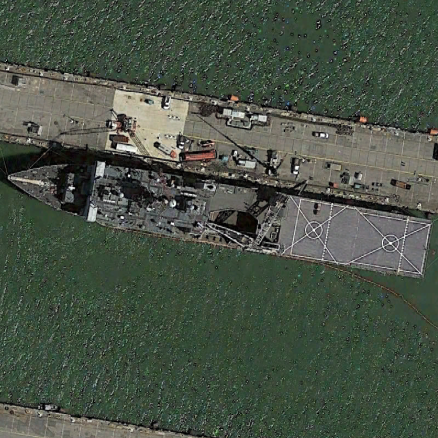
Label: combat